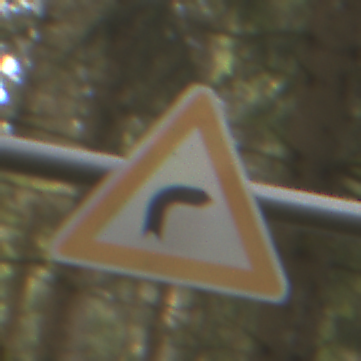
Verkehrszeichen: KurveRechts
Umgebung: Outdoor, Nature
Tageszeit: MorningAfternoon
Wetter: Overcast
Licht: Natural
Jahreszeit: Winter
Kontrast: LowContrast